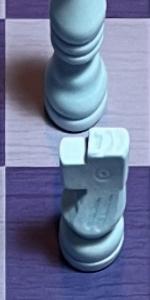
Label: Knight_White